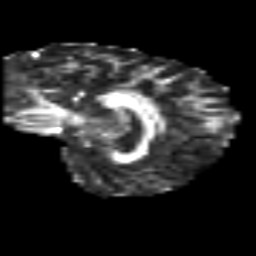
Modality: FA
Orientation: sagittal
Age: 57
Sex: female
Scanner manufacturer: siemens
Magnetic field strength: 3 T
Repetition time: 5.6 s
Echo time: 0.082 s